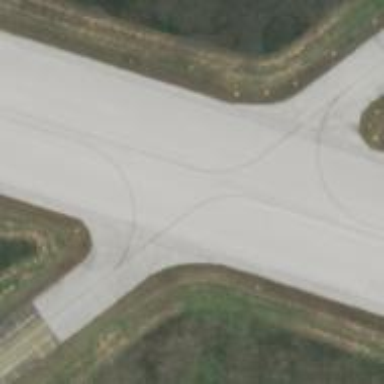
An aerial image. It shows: View of taxiway at the airport.